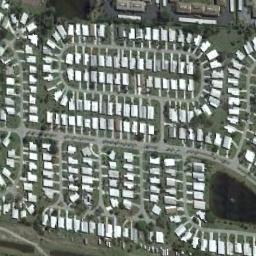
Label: mobile_home_park